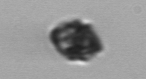
Label: Kryptoperidinium_triquetrum